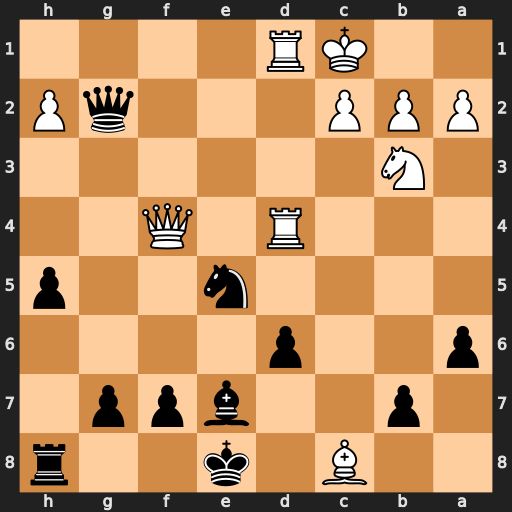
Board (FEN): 2B1k2r/1p2bpp1/p2p4/4n2p/3R1Q2/1N6/PPP3qP/2KR4
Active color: b
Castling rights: k
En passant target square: -
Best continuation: Bg5 Qxg5 Qxg5+